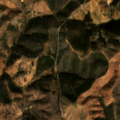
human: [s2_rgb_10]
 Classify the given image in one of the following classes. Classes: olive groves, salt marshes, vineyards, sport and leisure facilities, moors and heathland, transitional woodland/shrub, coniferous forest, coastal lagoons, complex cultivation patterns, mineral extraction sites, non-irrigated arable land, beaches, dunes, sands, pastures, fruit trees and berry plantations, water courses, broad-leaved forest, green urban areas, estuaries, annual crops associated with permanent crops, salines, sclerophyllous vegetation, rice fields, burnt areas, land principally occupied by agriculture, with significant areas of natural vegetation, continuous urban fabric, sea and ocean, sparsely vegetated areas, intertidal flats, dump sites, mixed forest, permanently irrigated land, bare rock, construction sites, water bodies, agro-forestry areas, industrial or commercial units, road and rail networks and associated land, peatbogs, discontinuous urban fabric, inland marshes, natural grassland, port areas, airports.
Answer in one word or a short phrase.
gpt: non-irrigated arable land, pastures, broad-leaved forest, transitional woodland/shrub